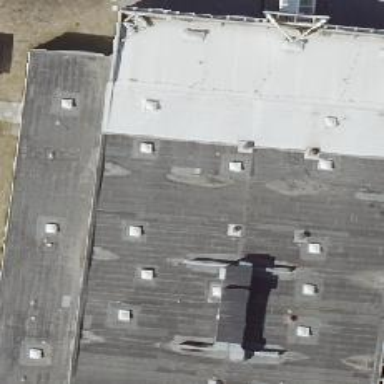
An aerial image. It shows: Flat roof retail building.